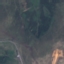
Land use / land cover class: HerbaceousVegetation